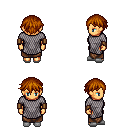
a pixel art fantasy rpg character, female body template, human, tanned skin, chain mail, robe skirt, brunette short bangs hairstyle, leather bracers, white slippers, four views (front, back, left, right), 2x2 character sprite sheet, small pixel art, hard edges, no anti-aliasing